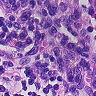
Metastatic tissue present: no